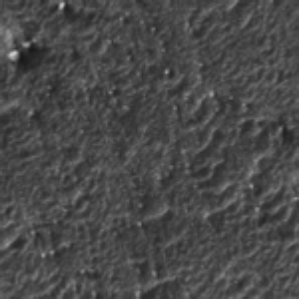
Label: frost